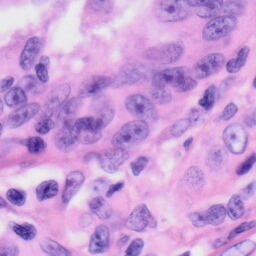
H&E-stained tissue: Skin